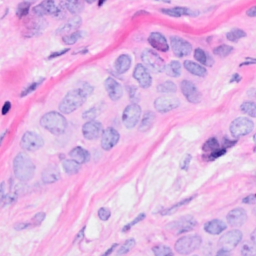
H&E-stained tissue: Breast